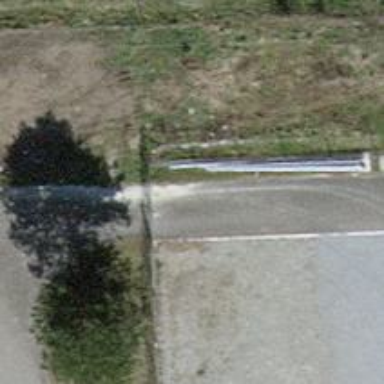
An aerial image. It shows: Fence.